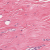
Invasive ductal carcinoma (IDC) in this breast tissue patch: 1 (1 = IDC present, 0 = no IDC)